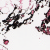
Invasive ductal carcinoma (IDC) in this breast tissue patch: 0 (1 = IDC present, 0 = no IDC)